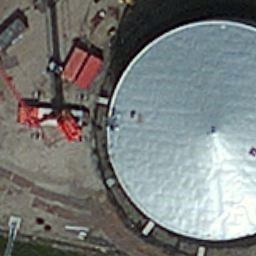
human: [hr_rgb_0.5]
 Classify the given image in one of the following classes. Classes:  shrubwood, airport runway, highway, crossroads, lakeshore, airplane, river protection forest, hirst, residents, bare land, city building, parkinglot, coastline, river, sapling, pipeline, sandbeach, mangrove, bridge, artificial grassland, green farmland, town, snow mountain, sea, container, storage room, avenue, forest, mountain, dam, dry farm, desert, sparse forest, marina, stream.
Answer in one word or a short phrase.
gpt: storage room